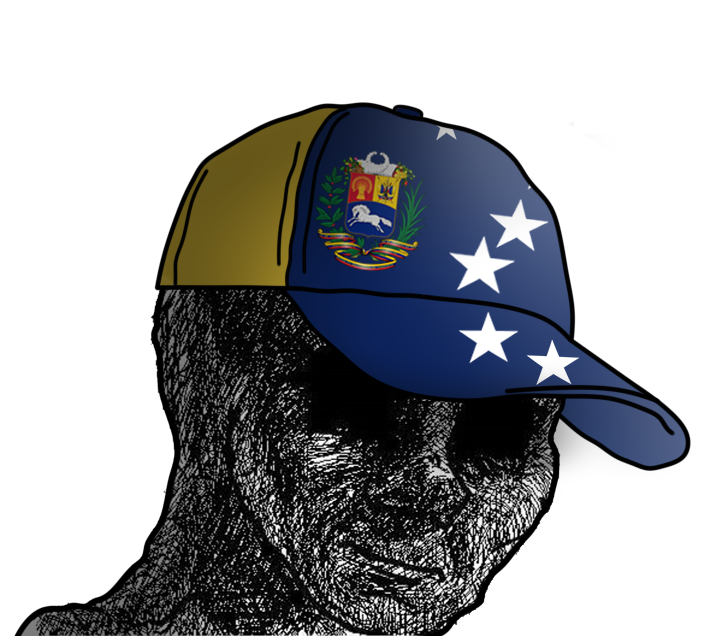
Label: 5_Withered_Wojak